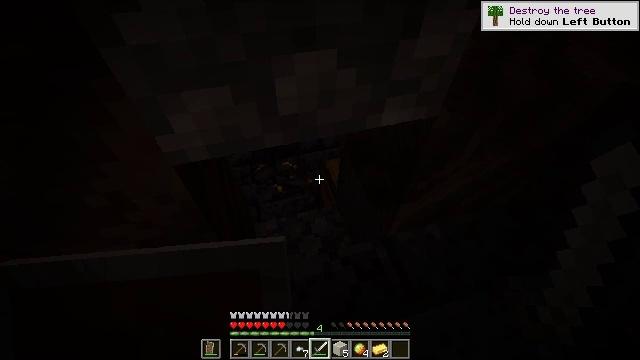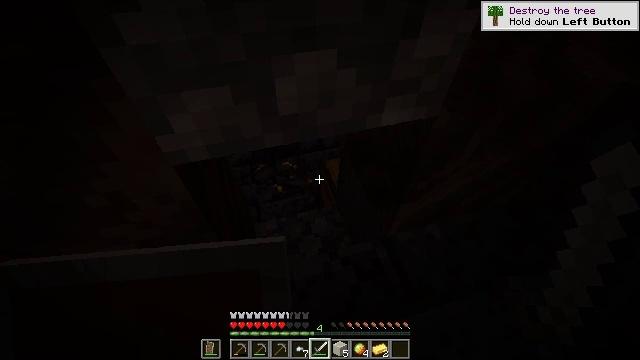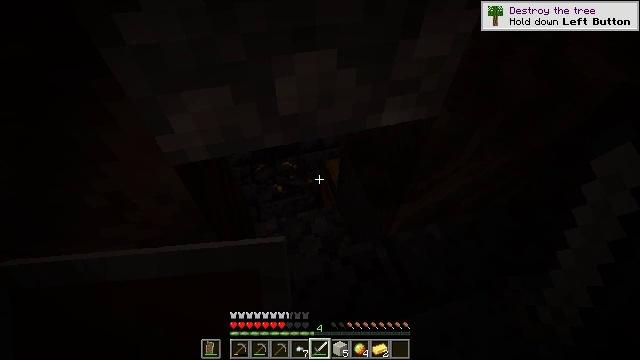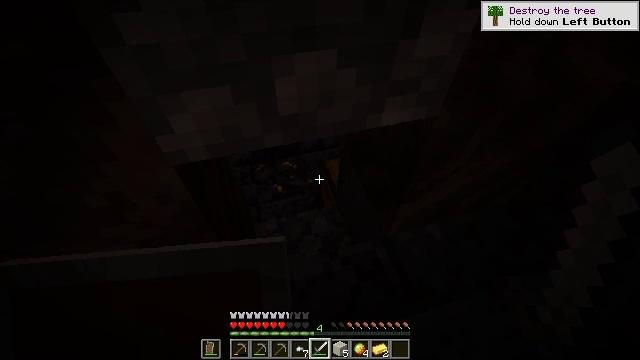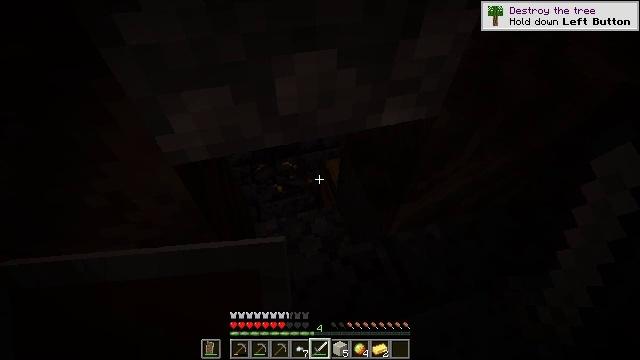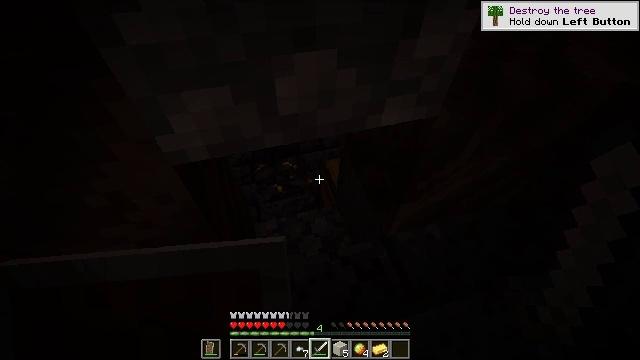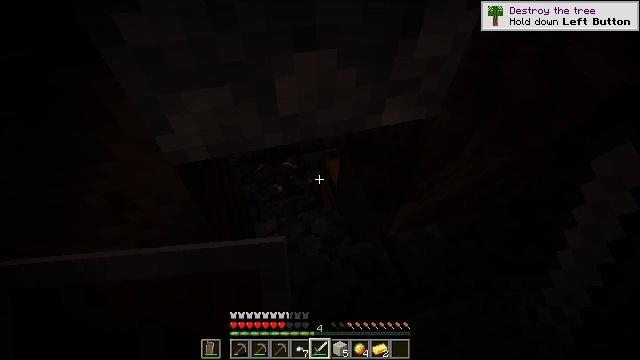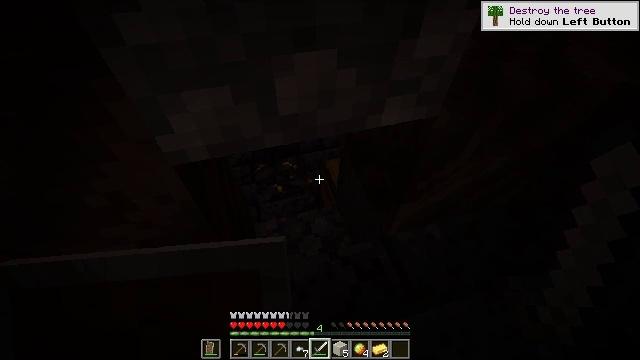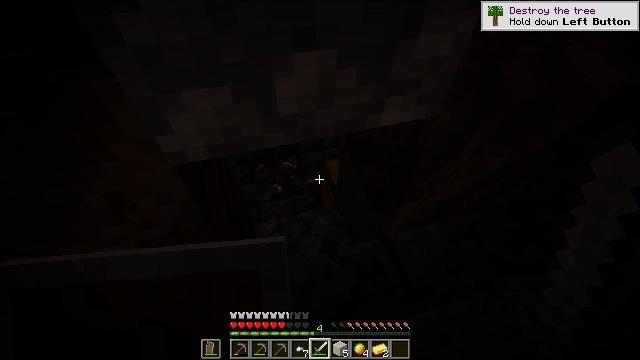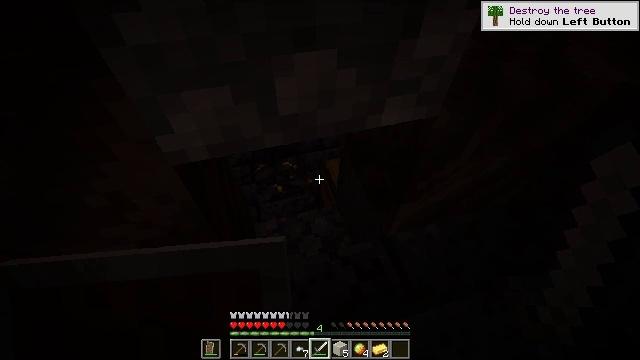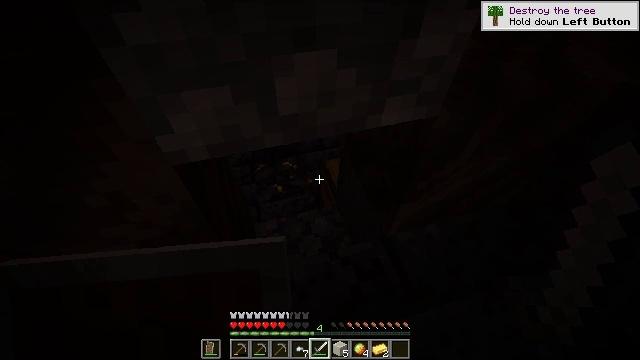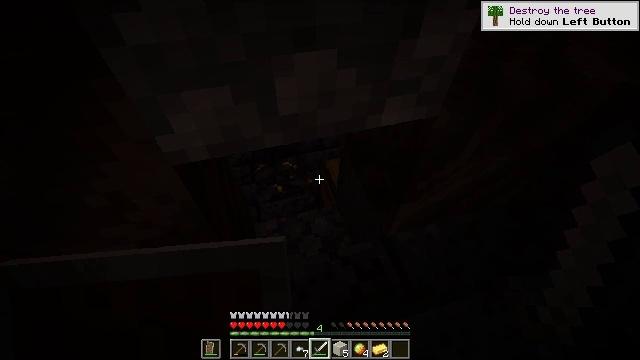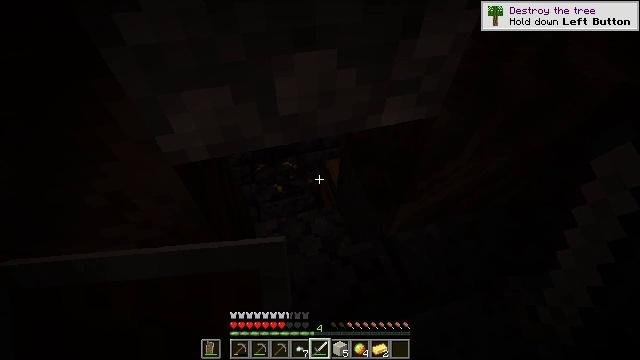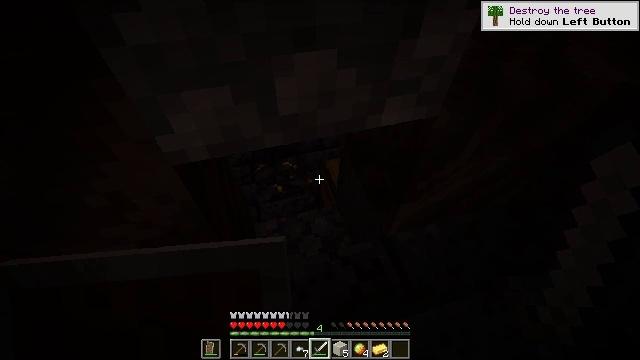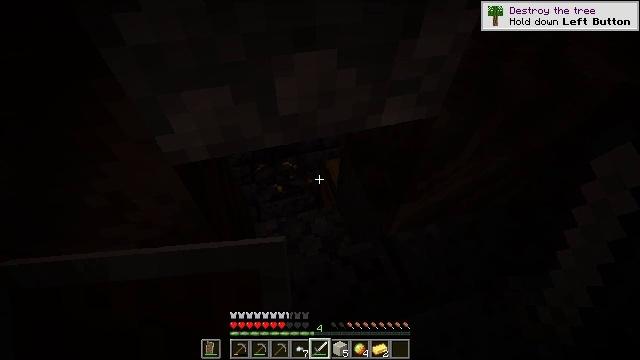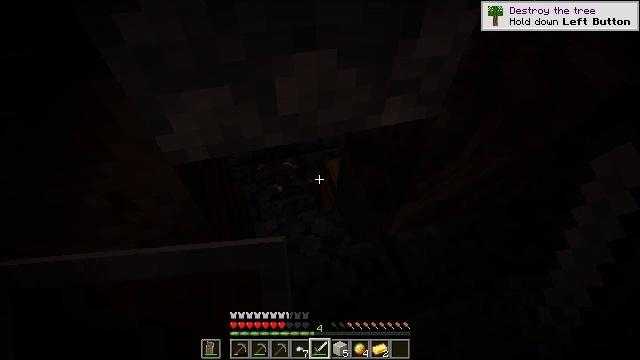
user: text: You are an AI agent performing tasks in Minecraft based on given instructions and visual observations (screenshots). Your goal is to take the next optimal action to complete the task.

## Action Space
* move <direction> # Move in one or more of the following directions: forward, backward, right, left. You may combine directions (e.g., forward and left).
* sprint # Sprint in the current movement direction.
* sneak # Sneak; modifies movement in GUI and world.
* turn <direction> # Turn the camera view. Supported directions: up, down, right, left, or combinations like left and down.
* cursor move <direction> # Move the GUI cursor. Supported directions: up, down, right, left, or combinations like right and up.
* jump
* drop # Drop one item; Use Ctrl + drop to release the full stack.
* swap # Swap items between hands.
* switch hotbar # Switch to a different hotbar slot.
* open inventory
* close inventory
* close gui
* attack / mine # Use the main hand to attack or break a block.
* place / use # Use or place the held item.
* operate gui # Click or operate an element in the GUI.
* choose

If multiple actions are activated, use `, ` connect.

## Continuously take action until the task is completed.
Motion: motion action
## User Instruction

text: Retrieve polished blackstone bricks from a structure.
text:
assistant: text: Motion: no_op
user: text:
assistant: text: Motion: no_op
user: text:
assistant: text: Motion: no_op
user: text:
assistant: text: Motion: no_op
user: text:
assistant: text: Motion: no_op
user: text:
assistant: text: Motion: no_op
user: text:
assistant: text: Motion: no_op
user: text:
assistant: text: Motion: no_op
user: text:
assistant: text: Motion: no_op
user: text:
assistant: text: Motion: no_op
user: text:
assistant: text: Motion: no_op
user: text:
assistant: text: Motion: no_op
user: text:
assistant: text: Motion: no_op
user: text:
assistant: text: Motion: no_op
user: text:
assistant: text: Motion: no_op
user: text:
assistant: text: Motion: no_op
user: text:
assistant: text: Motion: no_op
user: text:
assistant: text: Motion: no_op
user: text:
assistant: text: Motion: no_op
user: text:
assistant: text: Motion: no_op
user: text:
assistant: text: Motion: no_op
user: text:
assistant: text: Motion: no_op
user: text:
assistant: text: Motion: no_op
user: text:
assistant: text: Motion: no_op
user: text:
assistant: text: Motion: no_op
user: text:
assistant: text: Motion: no_op
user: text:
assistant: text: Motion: no_op
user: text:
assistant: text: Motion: no_op
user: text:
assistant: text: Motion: no_op
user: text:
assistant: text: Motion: no_op